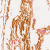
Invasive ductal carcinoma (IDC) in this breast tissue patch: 0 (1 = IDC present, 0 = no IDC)